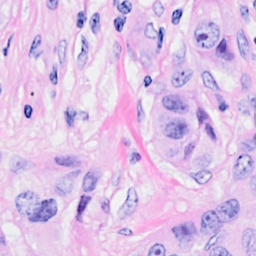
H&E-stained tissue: Breast